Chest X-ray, PA view. Patient: 27 years old, sex M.
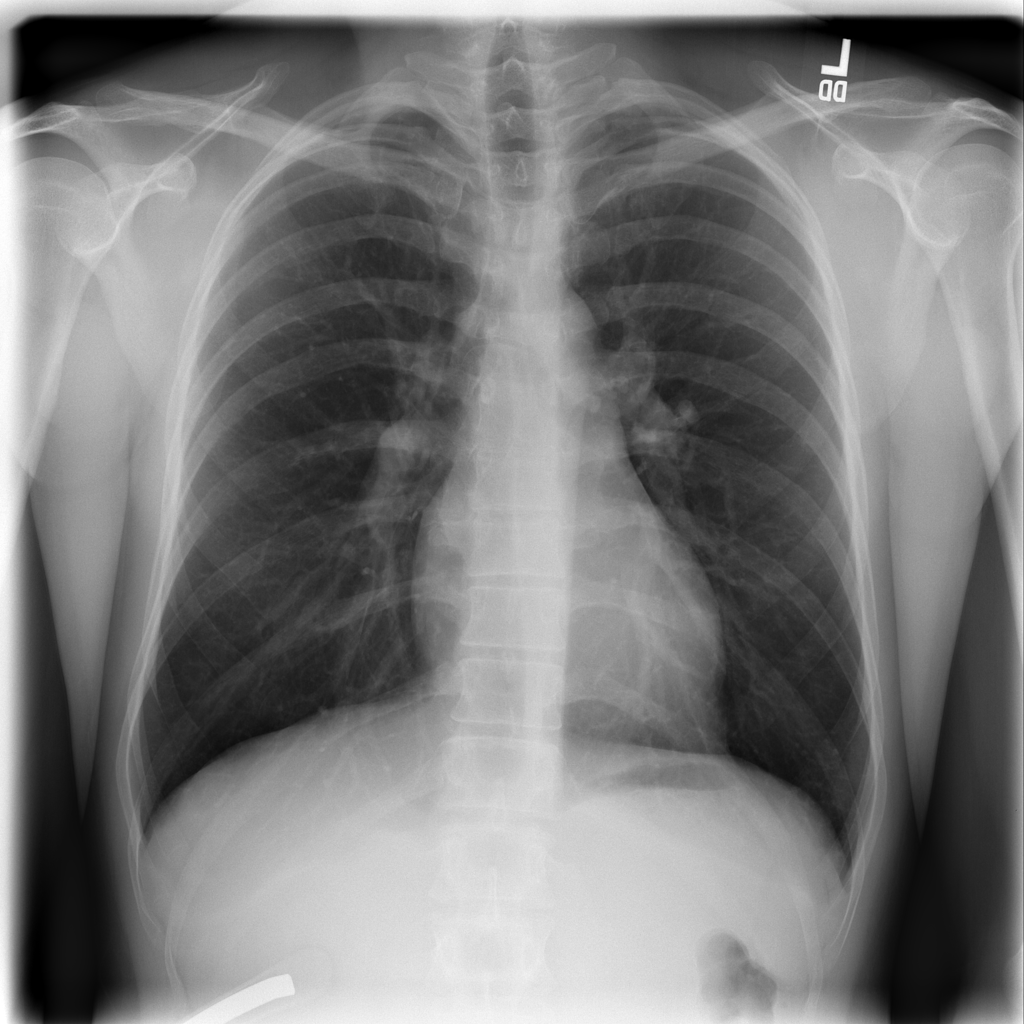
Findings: No Finding